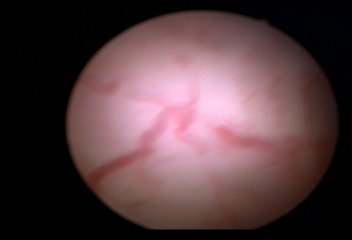
Modality: WLC
Class: Normal mucosa
Bladder cancer association: No